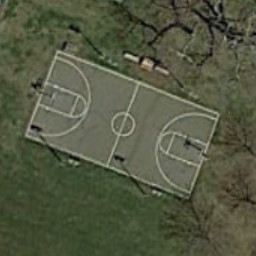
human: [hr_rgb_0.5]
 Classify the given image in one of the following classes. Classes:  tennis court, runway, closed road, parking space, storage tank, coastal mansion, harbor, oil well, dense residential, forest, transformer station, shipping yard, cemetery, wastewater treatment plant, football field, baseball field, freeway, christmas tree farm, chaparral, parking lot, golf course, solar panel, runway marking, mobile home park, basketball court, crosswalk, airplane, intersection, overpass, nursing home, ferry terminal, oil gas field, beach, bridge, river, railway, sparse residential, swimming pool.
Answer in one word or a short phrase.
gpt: basketball court